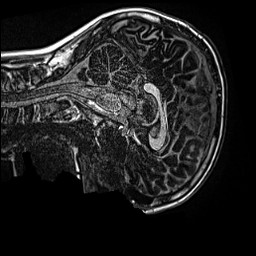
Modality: MP2RAGE
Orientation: sagittal
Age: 13
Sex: male
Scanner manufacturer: siemens
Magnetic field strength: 3 T
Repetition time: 4 s
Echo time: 0.00299 s